Aerial crown-view tile of a tropical tree (Barro Colorado Island, Panama), acquired 20250124:
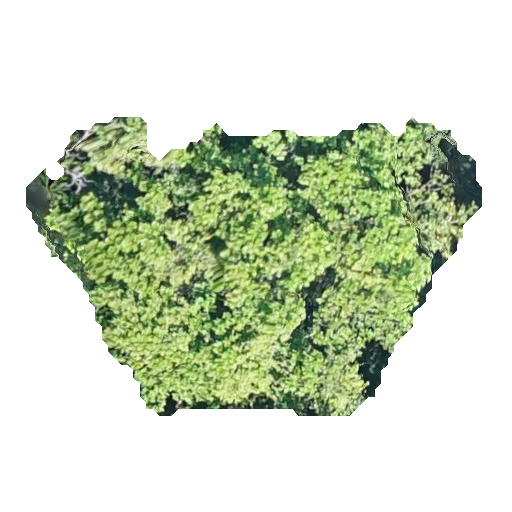
Species: Anacardium excelsum
GBIF accepted scientific name: Anacardium excelsum
Crown area: 144.757 m²